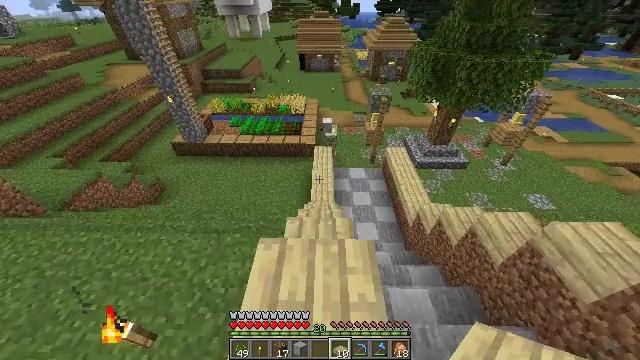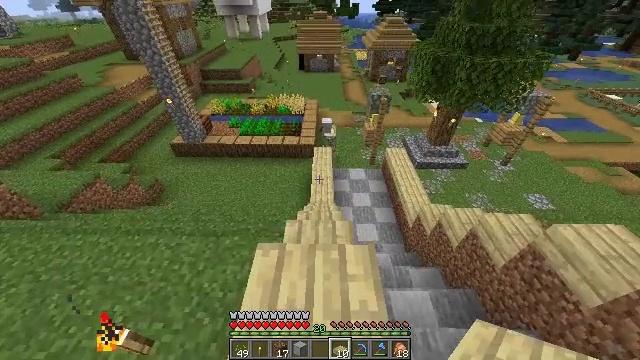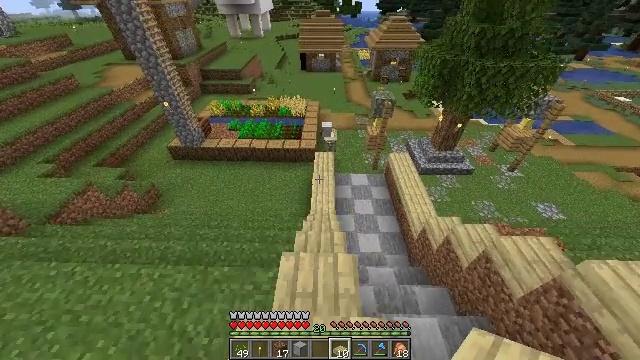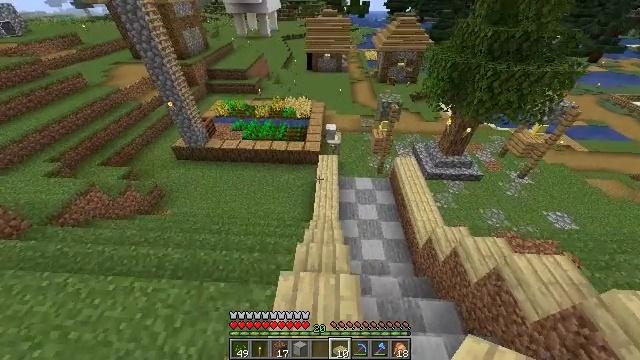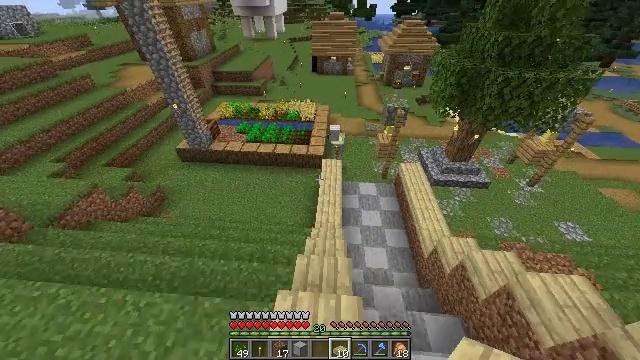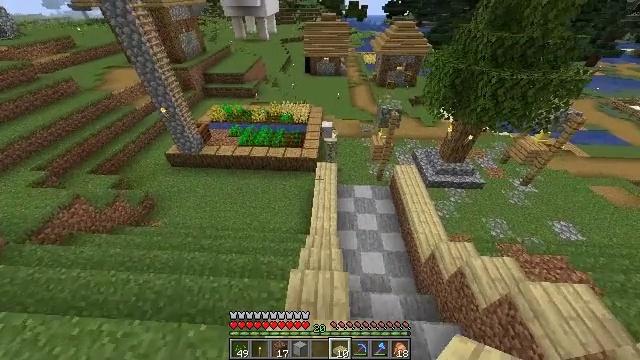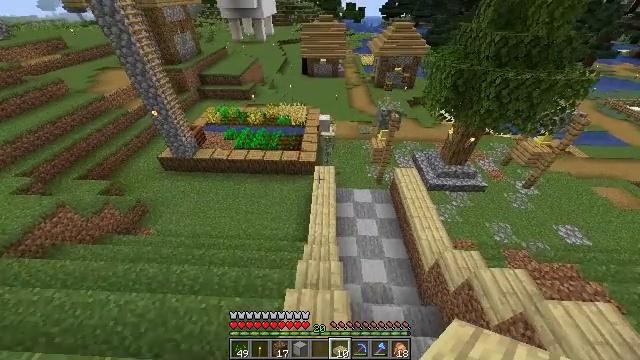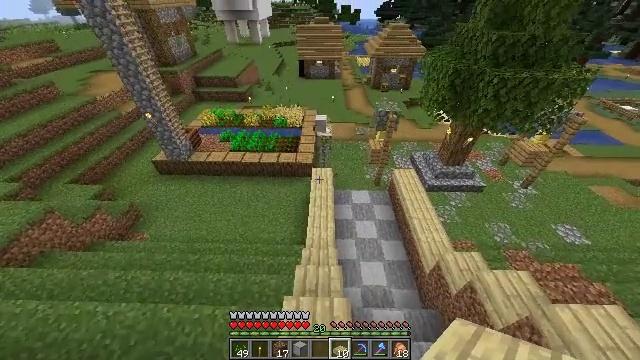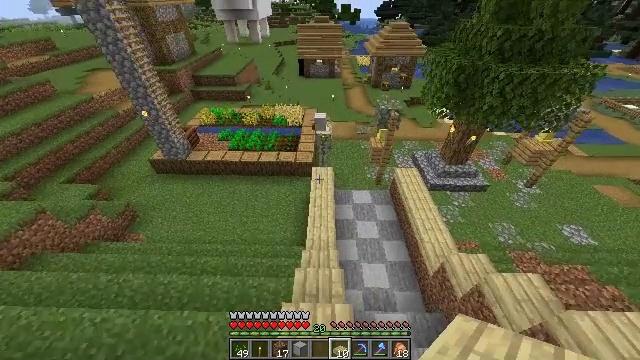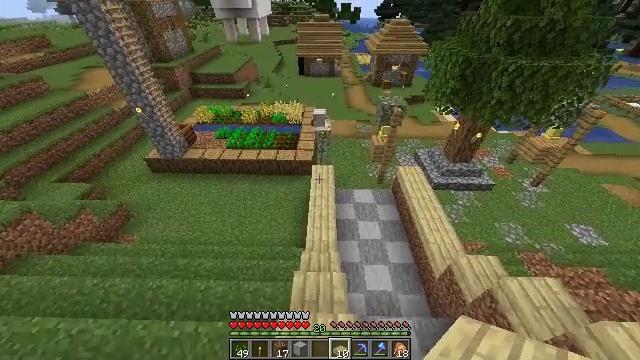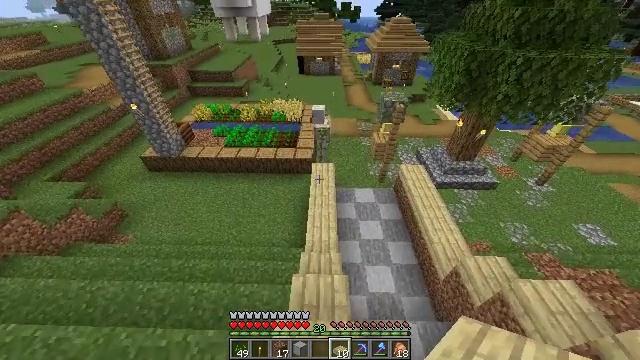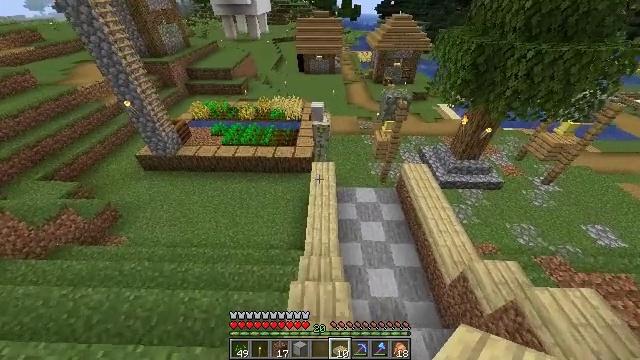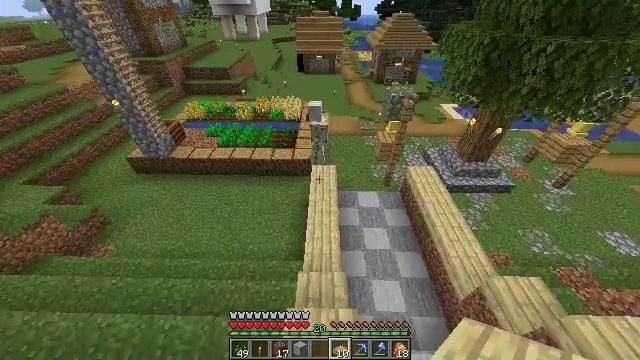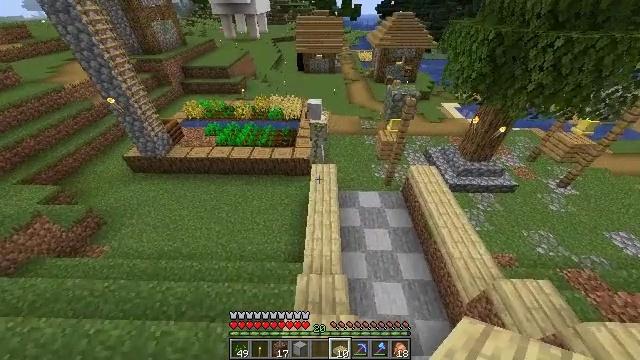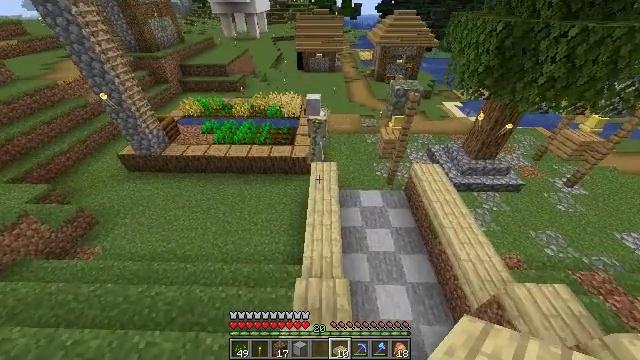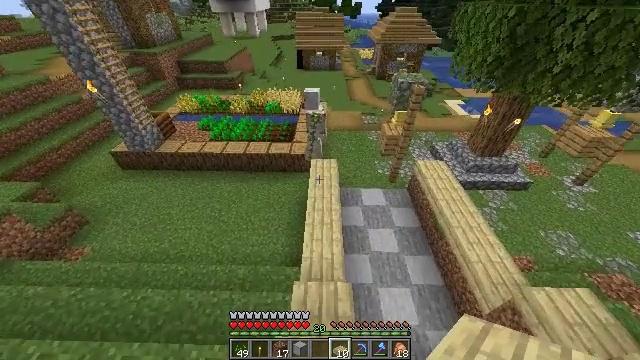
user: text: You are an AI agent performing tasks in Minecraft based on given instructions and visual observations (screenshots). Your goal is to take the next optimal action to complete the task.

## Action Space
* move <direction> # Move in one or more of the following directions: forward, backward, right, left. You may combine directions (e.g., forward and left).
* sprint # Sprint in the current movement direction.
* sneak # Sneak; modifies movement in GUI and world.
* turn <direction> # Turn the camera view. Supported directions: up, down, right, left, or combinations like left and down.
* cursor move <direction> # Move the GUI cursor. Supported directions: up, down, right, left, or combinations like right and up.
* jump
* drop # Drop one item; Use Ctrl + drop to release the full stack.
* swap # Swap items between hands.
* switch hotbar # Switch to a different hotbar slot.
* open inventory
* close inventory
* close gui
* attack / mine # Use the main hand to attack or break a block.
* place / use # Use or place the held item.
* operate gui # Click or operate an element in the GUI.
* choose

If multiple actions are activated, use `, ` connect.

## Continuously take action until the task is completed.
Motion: motion action
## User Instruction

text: craft item air
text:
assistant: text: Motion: move forward
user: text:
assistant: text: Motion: move forward
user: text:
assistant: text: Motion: move forward, sprint, turn left
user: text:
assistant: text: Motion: move forward, sprint, turn left
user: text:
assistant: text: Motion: move forward, sprint, turn right
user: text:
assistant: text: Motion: move forward, sprint
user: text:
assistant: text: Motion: move forward
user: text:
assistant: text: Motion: move forward
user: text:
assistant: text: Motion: move forward
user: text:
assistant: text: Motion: move forward
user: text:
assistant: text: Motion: move forward
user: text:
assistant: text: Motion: move forward
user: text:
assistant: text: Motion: move forward, sprint
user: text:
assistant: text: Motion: move forward, sprint
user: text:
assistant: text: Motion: move forward, sprint
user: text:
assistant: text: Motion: move forward, sprint
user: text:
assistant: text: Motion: move forward
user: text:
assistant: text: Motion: move forward
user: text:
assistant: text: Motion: move forward
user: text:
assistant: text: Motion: move forward
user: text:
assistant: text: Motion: move forward, sprint
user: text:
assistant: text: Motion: move forward, sprint
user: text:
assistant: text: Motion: move forward, sprint
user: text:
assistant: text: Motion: move forward, sprint
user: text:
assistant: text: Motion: move forward
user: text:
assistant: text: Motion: move forward
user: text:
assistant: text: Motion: move forward
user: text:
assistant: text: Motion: move forward, sprint
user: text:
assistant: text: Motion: move forward, sprint
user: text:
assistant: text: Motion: move forward, sprint